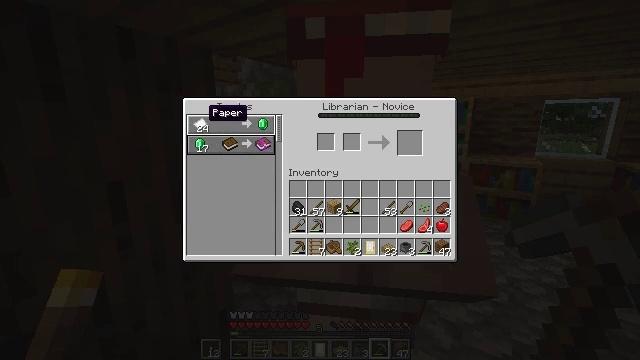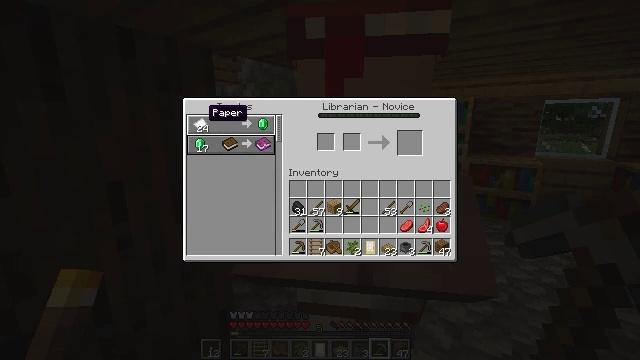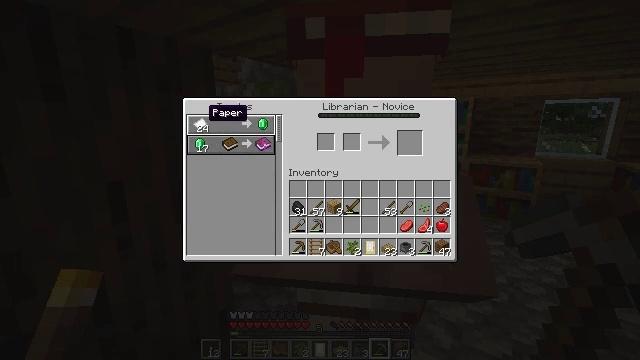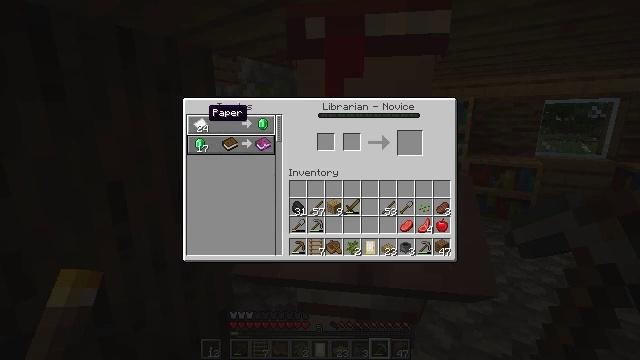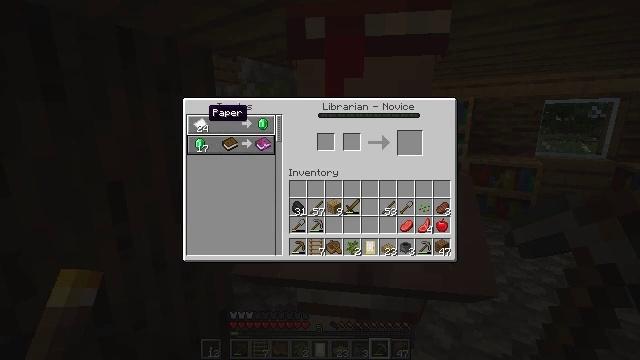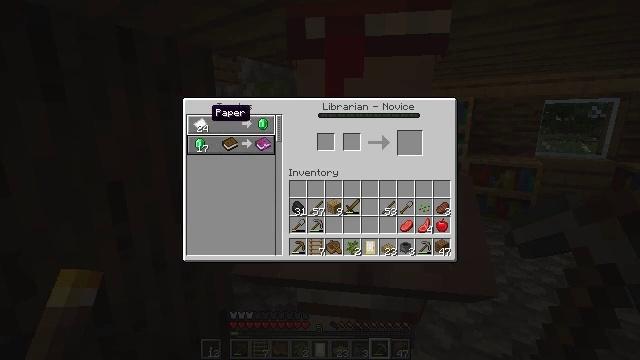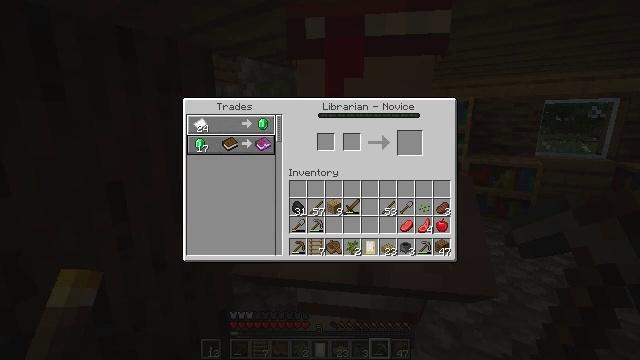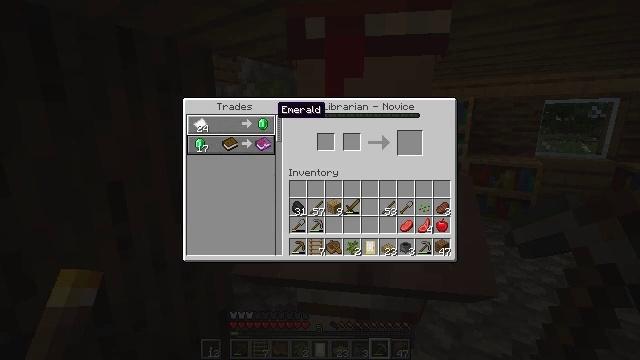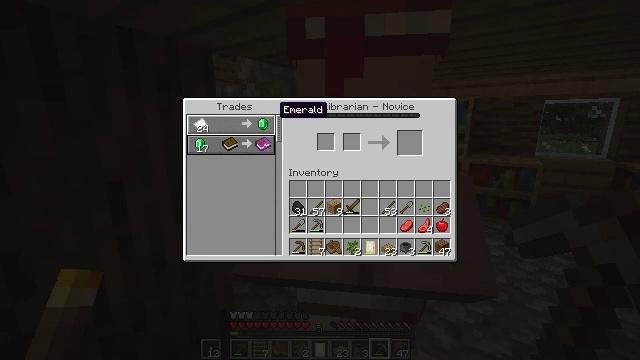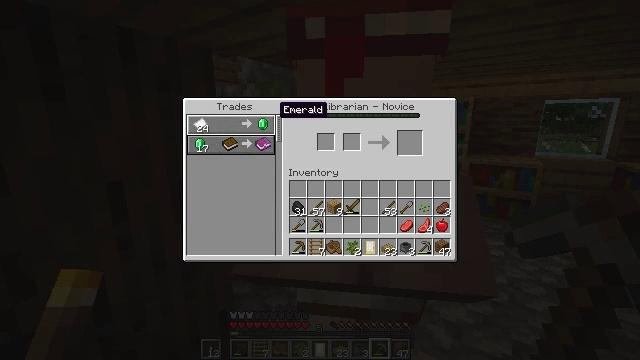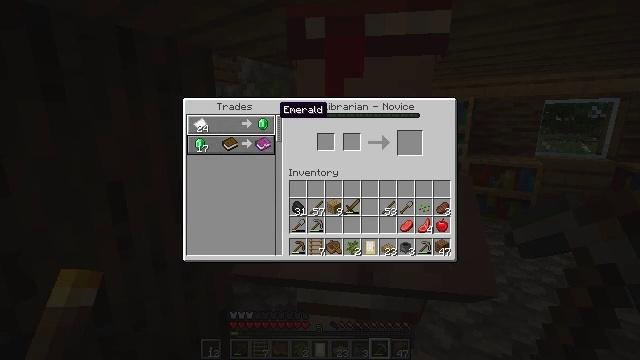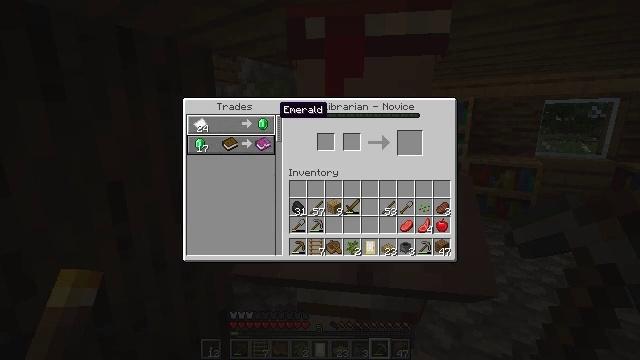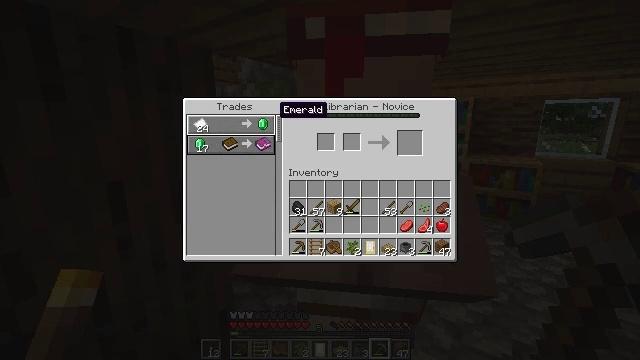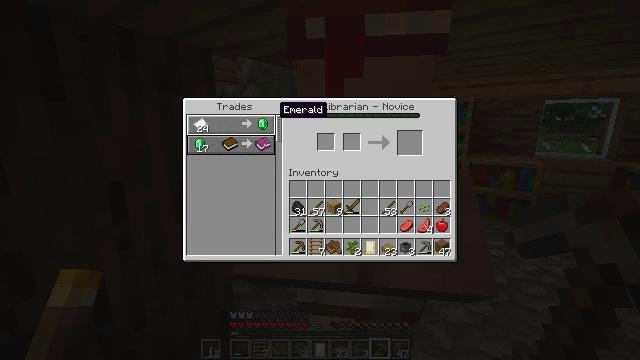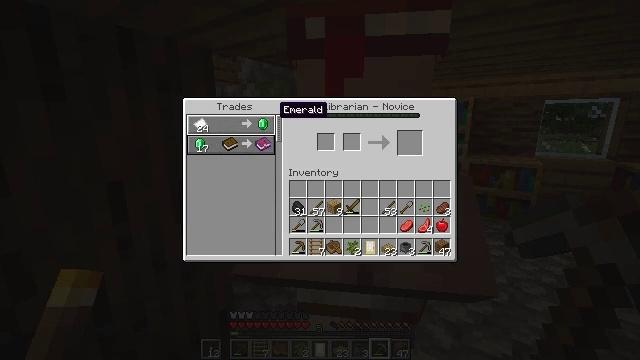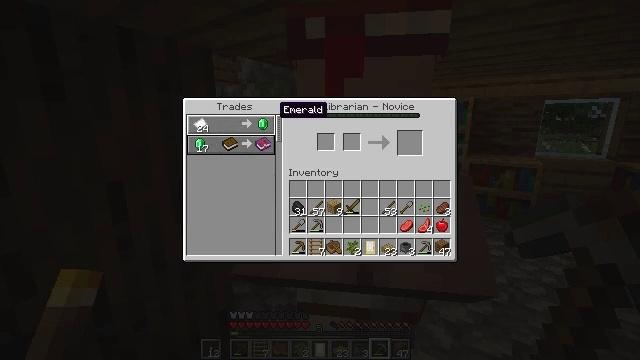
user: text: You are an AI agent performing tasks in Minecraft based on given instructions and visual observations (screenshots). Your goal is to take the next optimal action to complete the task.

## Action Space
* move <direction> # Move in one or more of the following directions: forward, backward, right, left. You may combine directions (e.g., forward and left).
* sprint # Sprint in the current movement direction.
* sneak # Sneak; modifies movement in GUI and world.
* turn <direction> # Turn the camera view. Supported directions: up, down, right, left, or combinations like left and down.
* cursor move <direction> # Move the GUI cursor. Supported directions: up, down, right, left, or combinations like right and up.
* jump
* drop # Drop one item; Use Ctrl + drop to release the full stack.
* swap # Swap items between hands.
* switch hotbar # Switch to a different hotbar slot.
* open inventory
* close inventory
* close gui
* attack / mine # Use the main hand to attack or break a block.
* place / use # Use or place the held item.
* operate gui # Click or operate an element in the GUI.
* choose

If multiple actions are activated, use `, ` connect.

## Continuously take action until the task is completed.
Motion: motion action
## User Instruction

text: Attack the cauldron to retrieve it.
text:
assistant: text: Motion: no_op
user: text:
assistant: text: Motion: no_op
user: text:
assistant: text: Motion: no_op
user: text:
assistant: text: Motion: no_op
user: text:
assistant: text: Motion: no_op
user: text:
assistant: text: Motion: cursor move right
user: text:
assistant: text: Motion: cursor move right
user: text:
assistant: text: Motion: no_op
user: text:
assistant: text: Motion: no_op
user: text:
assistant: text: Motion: no_op
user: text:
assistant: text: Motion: no_op
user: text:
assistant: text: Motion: no_op
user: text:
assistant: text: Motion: no_op
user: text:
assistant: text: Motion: no_op
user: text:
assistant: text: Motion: no_op
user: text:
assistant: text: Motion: no_op
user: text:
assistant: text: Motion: no_op
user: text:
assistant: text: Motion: no_op
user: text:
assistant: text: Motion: no_op
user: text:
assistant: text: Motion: cursor move left
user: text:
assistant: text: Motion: cursor move left
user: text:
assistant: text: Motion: cursor move left
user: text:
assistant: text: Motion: no_op
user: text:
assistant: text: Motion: no_op
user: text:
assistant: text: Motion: no_op
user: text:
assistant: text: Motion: no_op
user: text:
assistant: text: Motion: no_op
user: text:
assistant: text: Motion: no_op
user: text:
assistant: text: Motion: no_op
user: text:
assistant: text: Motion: no_op